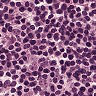
Metastatic tissue present: no